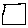
Label: square